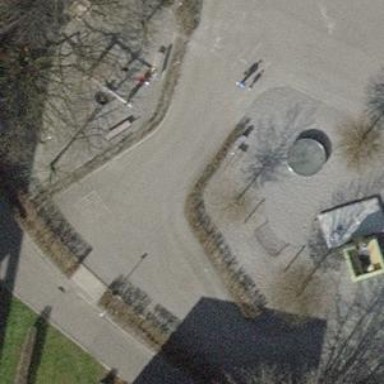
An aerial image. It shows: Brown bench in the vicinity.